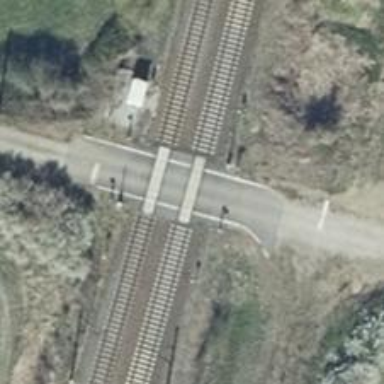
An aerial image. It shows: Railway level crossing.